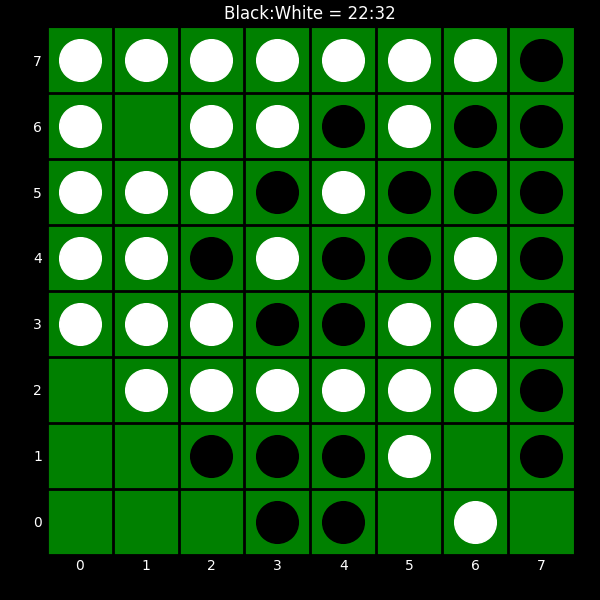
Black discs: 22
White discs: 32